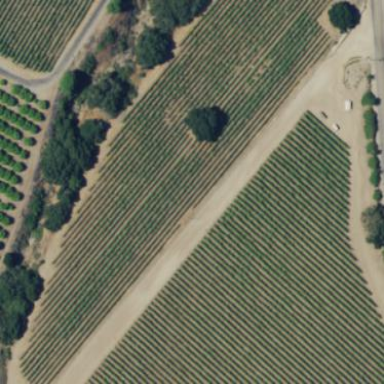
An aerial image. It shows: Vineyard growing grapes.